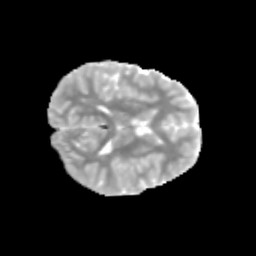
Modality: MD
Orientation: axial
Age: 9
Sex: male
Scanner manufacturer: siemens
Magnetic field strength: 3 T
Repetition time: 3.8 s
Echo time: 0.07 s